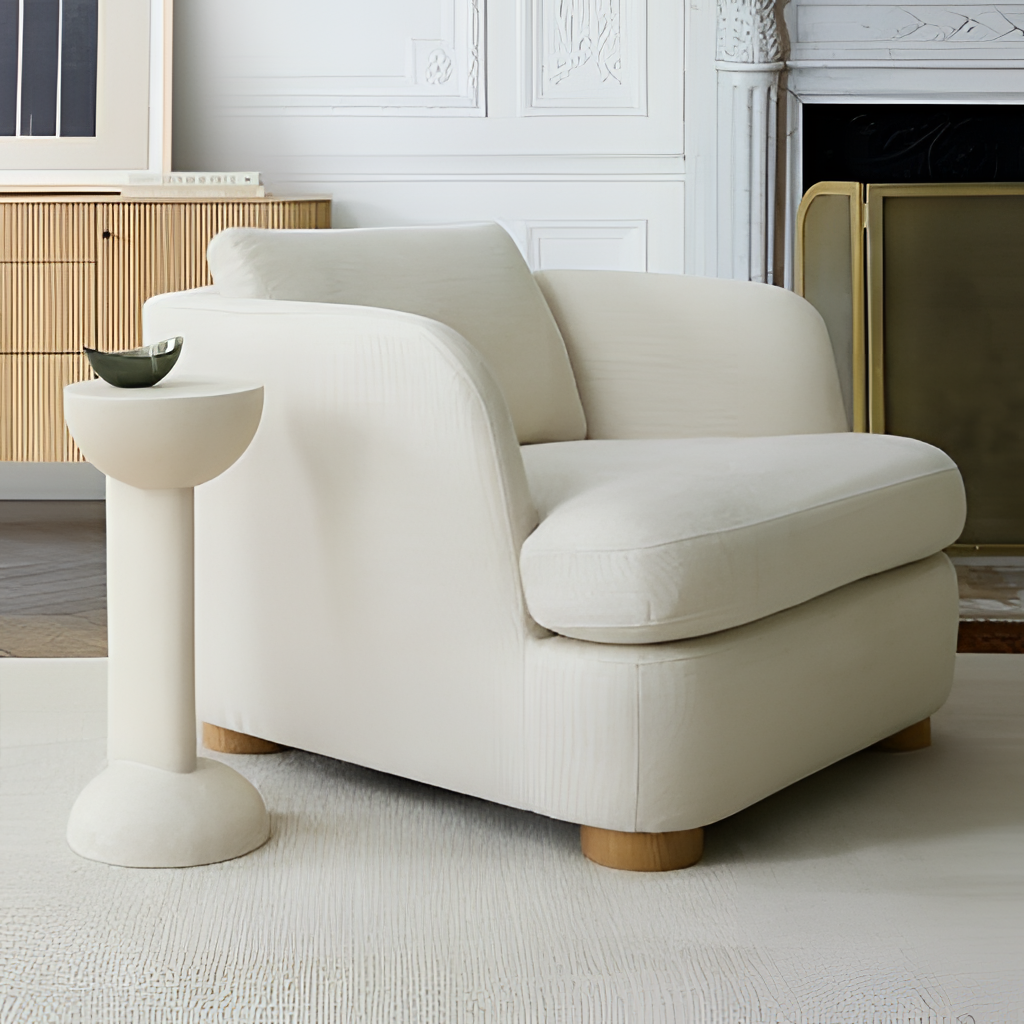
living room, cream fabric armchair, wood flooring, with plank pattern, paint wallpaper, with solid pattern, modern